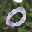
Label: 0